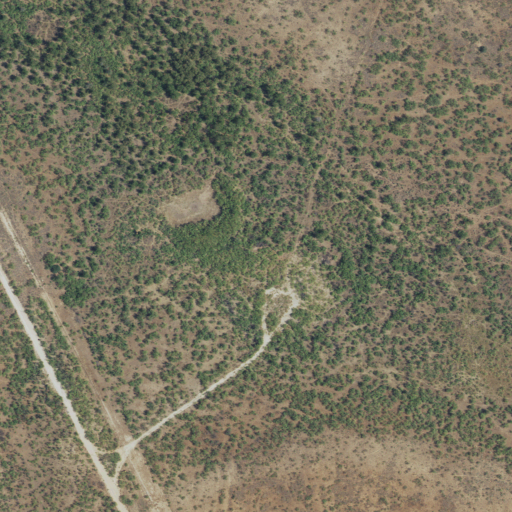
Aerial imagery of valley in Texas named Monahans Draw containing only shrub